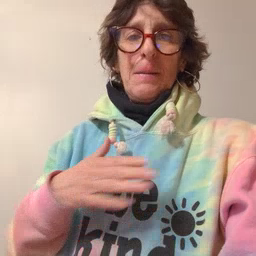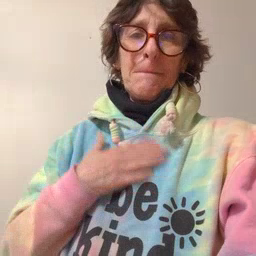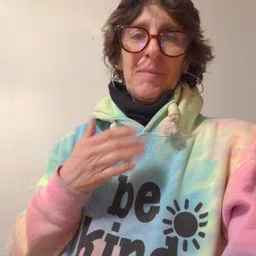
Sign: happy